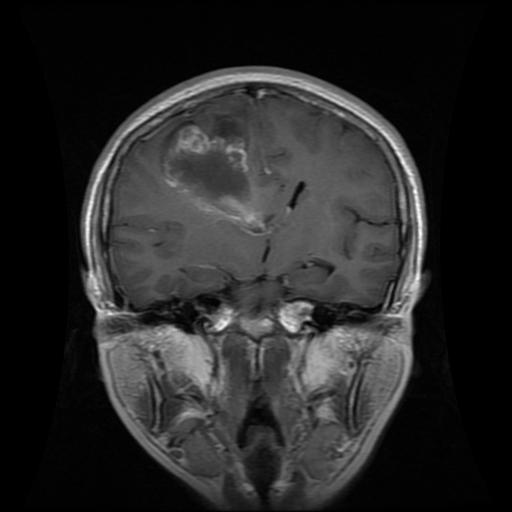
Label: glioma